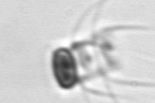
Label: Chaetoceros